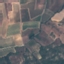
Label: PermanentCrop